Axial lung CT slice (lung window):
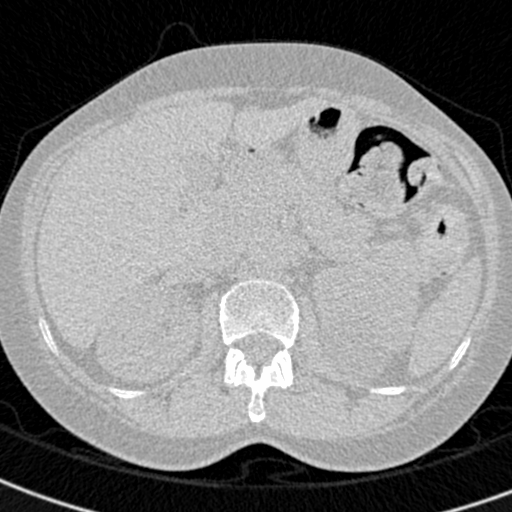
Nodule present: no